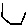
Label: hexagon